Field crop: tomato
Growth stage: 1
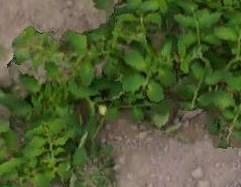
Species: tomato